Question: I have encountered a lot of questions for the same but no where have been given any concrete answer
I am sending invites to Facebook friends say a , b ,c and what should happen is a notification should be displayed for the app request
I have seen this in case of PININTEREST which does the same however I am trying to achieve this in asp.net. I found this <URL> which is very close to what I want to achieve
The code I have so far is :
'''
<html xmlns="http://www.w3.org/1999/xhtml"
xmlns:fb="https://www.facebook.com/2008/fbml">
<head>
<title>Request Example</title>
</head>
<body>
<div id="fb-root"></div>
<script src="http://connect.facebook.net/en_US/all.js"></script>
<p>
<input type="button"
onclick="sendRequestToRecipients(); return false;"
value="Send Request to Users Directly"
/>
<input type="text" value="User ID" name="user_ids" />
</p>
<p>
<input type="button"
onclick="sendRequestViaMultiFriendSelector(); return false;"
value="Send Request to Many Users with MFS"
/>
</p>
<script>
FB.init({
appId : 'XXXXX',
});
function sendRequestToRecipients() {
var user_ids = document.getElementsByName("user_ids")[0].value;
FB.ui({method: 'apprequests',
message: 'XXXXXXX',
to: user_ids,
}, requestCallback);
}
function sendRequestViaMultiFriendSelector() {
FB.ui({method: 'apprequests',
message: 'My Great Request'
}, requestCallback);
}
function requestCallback(response) {
// Handle callback here
}
</script>
</body>
</html>
'''
EDIT:
When i send the request the user does not get it ... No error is displayed either
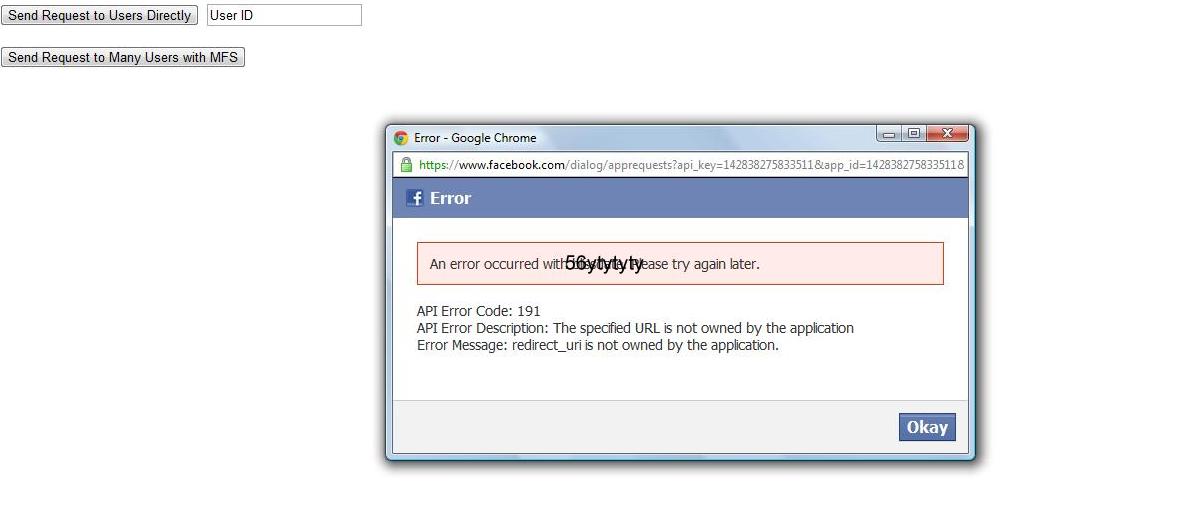
Answer: Here are two things that might be causing your requests not to go through -
- -
An application that sends requests to users a 'canvas URL' specified in the application's settings. When a user acts on a request (accepts it) he/she is redirected to the application and specifically to the canvas URL. By not specifying a canvas URL your request is 'deemed invalid' by Facebook as there is no where to redirect the user to. The canvas URL can not be 'apps.facebook.com/namespace' because your application does not sit on Facebook's domain. You have to set the URL to domain. The page that you redirect to should again redirect the user back to your application :
'''
if(!strpos($_SERVER['HTTP_REFERER'],"apps.facebook.com")) {
header("location: "._fb_app_path);
exit();
}
'''
An application in when the user being invited is not listed in the appropriate "roles" group in the application settings. Applications in sandbox mode are only accessable to users who are developers, administrators or testers of that application.